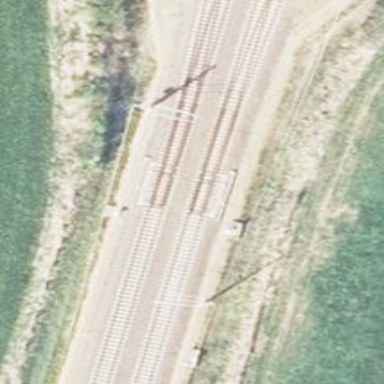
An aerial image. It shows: Railway switch with the turnout side on the left.